Field crop: maize
Growth stage: 2
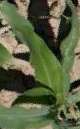
Species: maize